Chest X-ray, AP view. Patient: 47 years old, sex M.
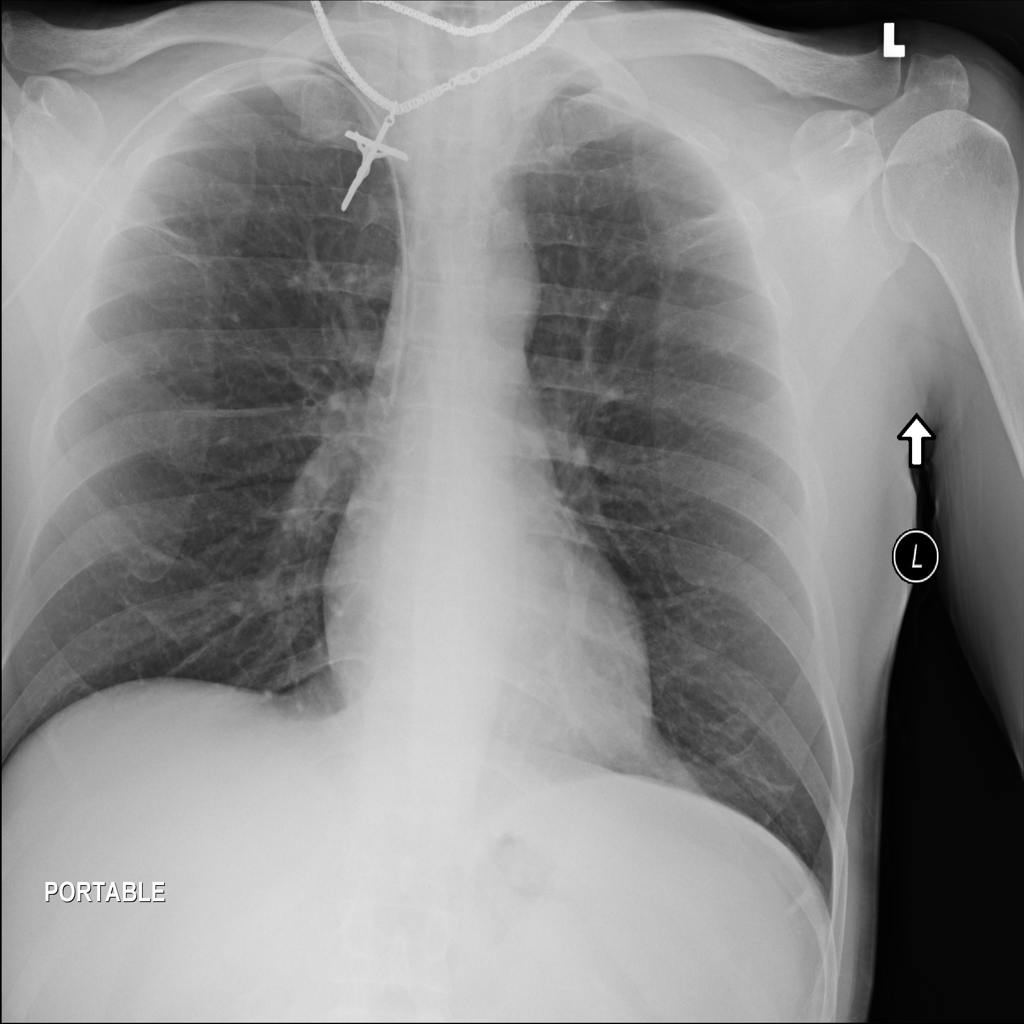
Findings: No Finding